Question: I have '.content-left' and '.content-right', which are intended to be floated left and right, respectively. My problem is that the two divs are both set to 'width:300px', which is considerably less than the width of the container(960px). I think this is what's causing such a large gap between '.content-left' and '.content-right'. My question is- how do I lessen the gap? Negative padding and margins don't seem to work in this case.
CSS:
'''
#container {
margin: 0 auto;
width: 960px;
}
.content-left {
float: left;
width: 300px;
}
.content-right {
float: right;
width: 300px;
}
'''
HTML:
'''
<div id="container">
<h1>Heading.</h1>
<div class="content-left">
//left side content
</div><!-- end content-left -->
<div class="content-right">
//right side content
</div><!-- end content-right -->
</div><!-- end container -->
'''

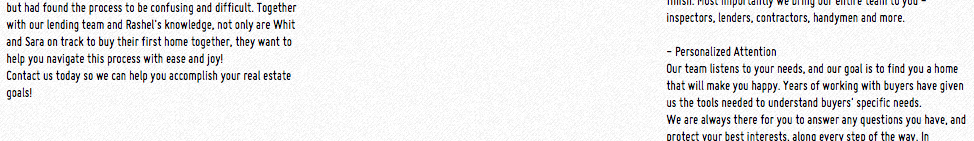
Answer: Try floating both to the left. Then use some 'margin'
If you really want to use float left and float right, adding 'margin-right' to the one floated right will work.